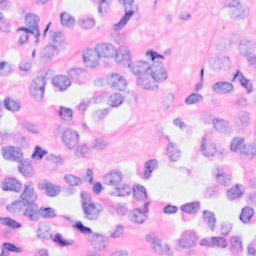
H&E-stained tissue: Breast